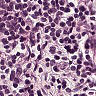
Metastatic tissue present: no